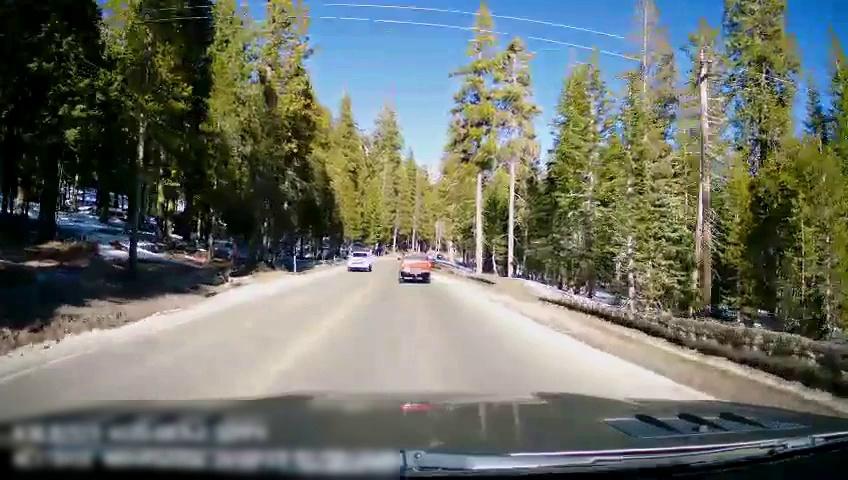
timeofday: Day
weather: Sunny
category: Drivable Space
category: Vehicles | SUV
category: Vehicles | Truck
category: Lanes | Opposite Lane